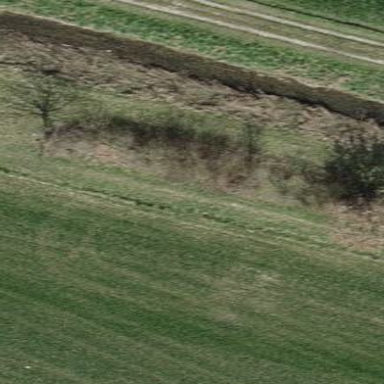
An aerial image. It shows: Patch of scrub vegetation.